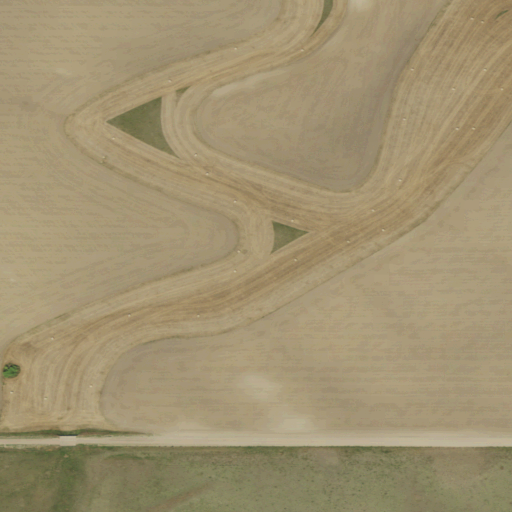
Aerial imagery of valley in Nebraska named Wild Horse Draw containing grassland, cultivated crops, open development, and low intensity development